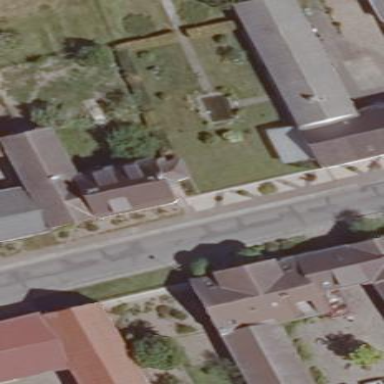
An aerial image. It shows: Simple and straightforward house.